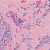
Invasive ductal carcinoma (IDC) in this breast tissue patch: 1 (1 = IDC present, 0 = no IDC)